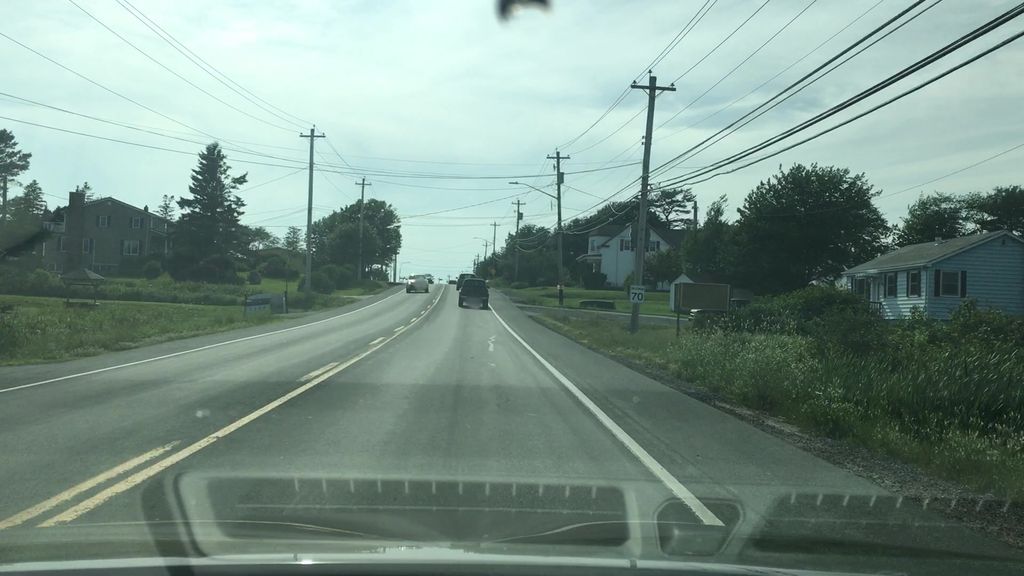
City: halifax